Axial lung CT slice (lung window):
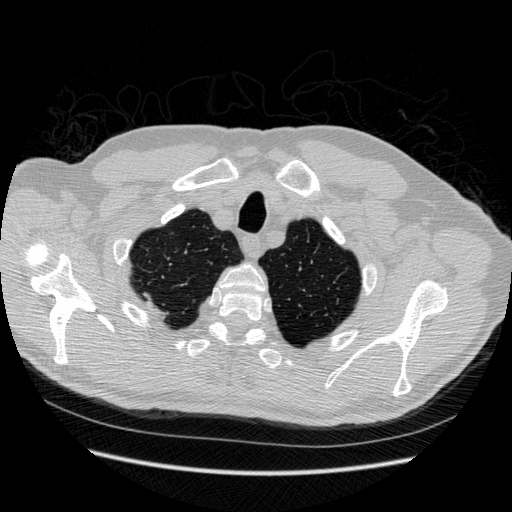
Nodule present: no